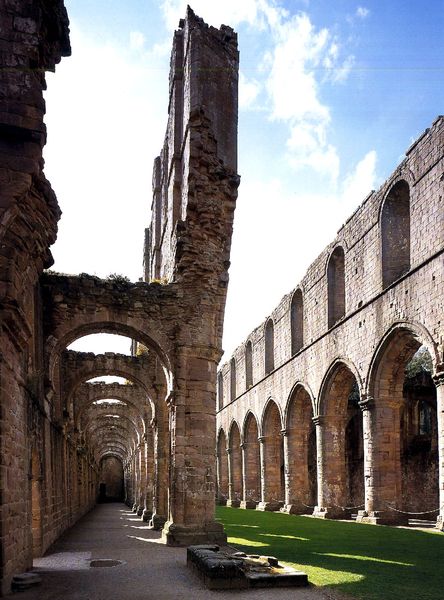
Titel: Ehemalige Zisterzienserabtei Fountains
Standort: (GB Yorkshire) (EU - GB - Yorkshire)
Schlagwörter: blau, himmel, wolken, grün, licht, säule, säulen, dach, gebäude, gras, rasen, wiese, wand, stein, steine, kirche, boden, bogen, kette, mauer, ziegel, foto, fotografie, bögen, gang, ruine, hauptschiff, kapitell, gemäuer, ziegelsteine, seitenschiff, mauern, rundbögen, romanik, etagen, säulengang, bogengang